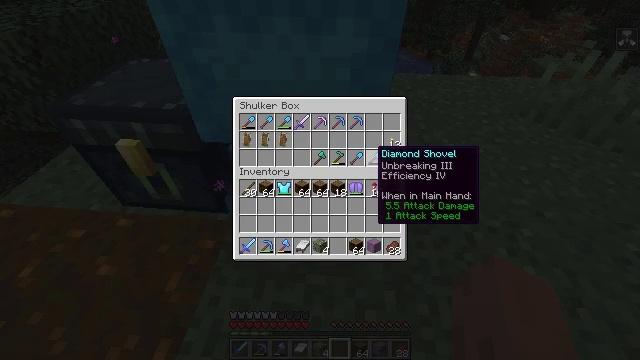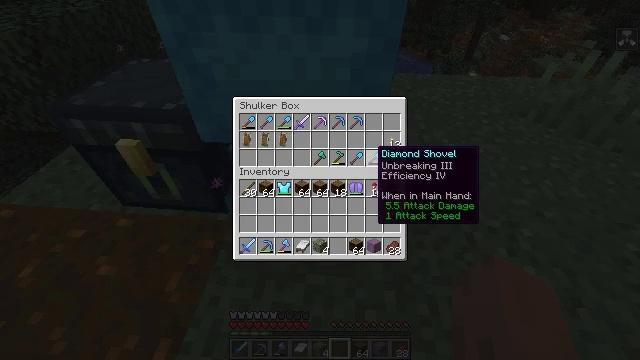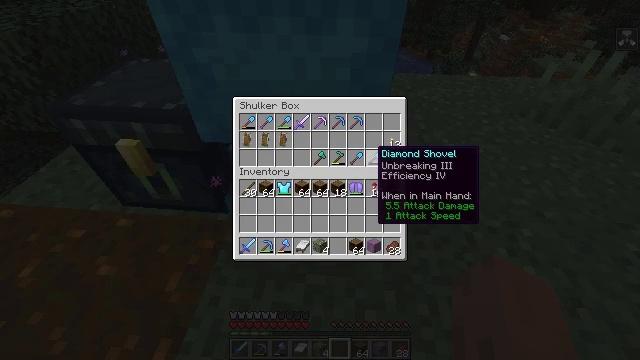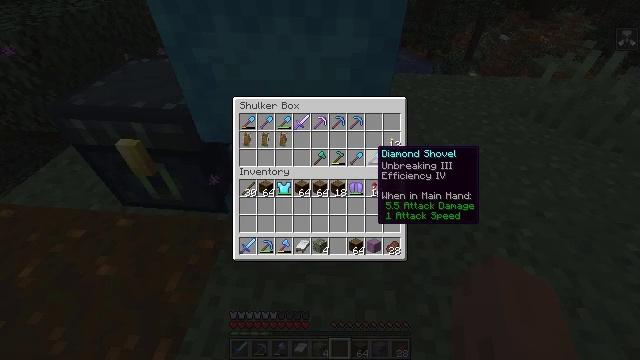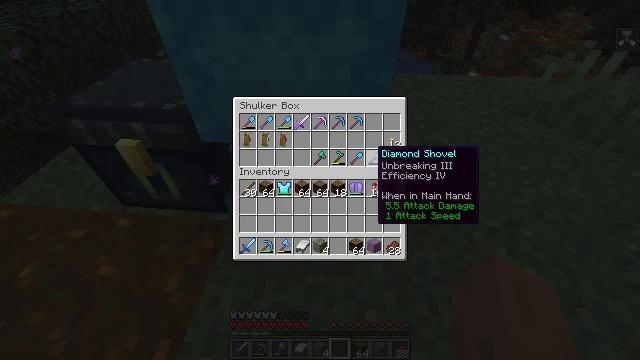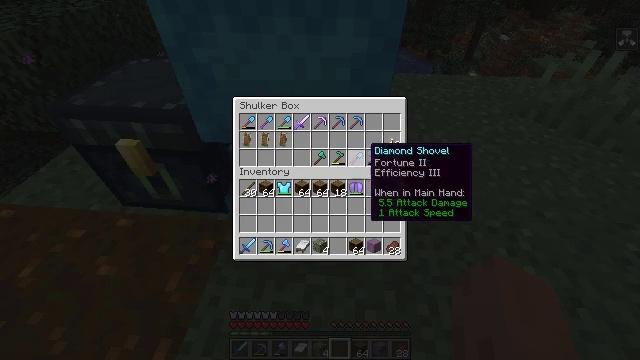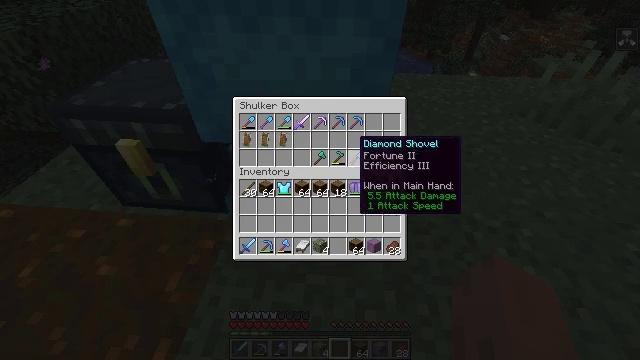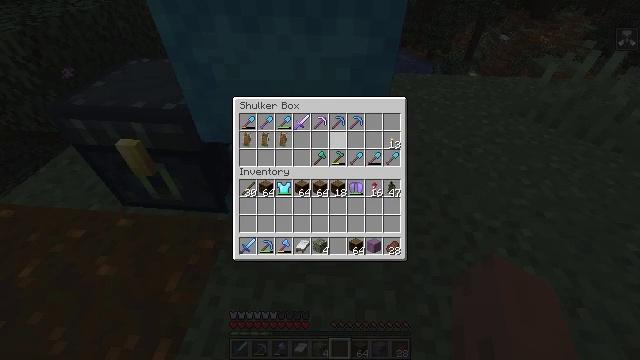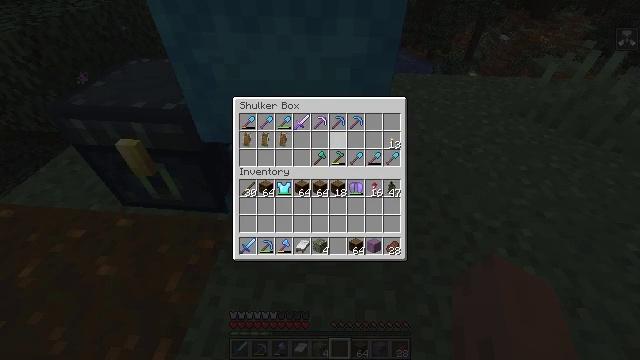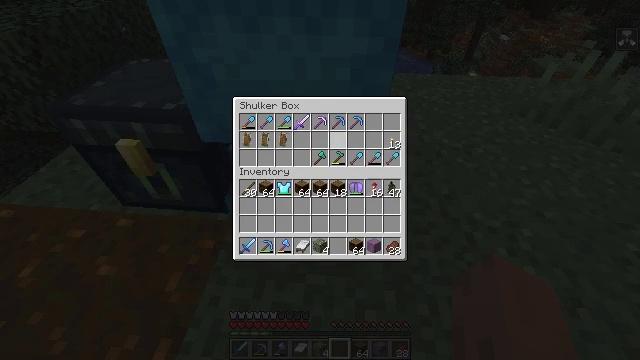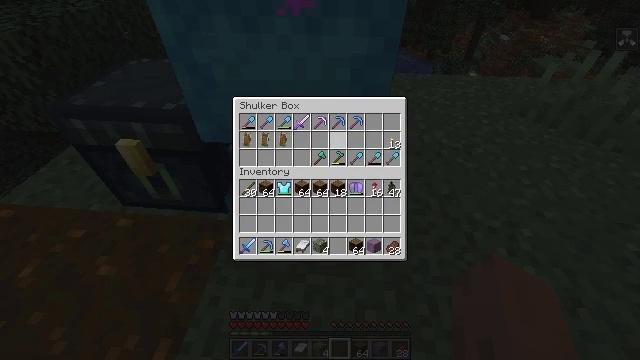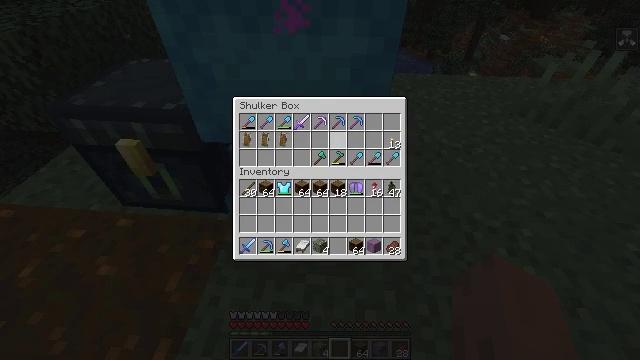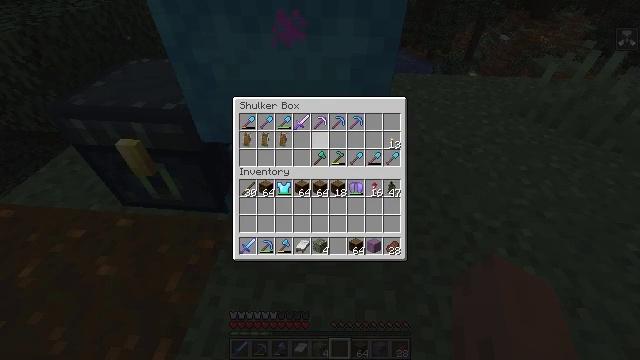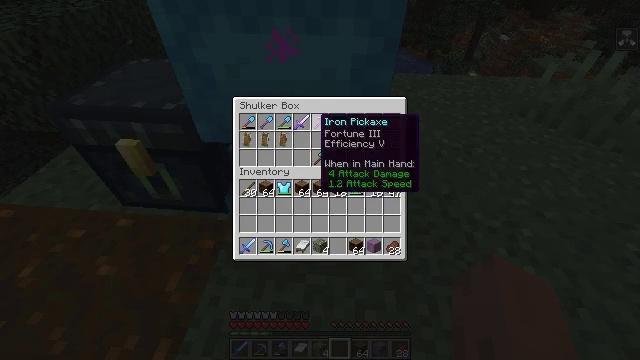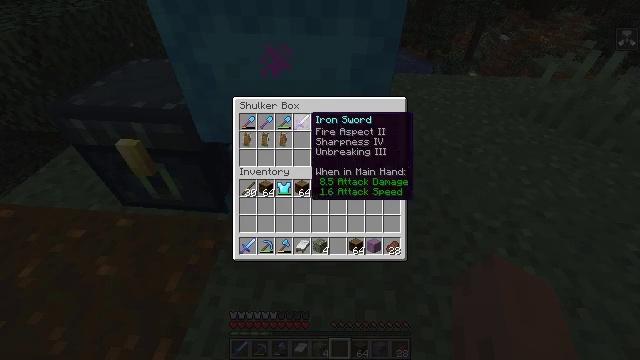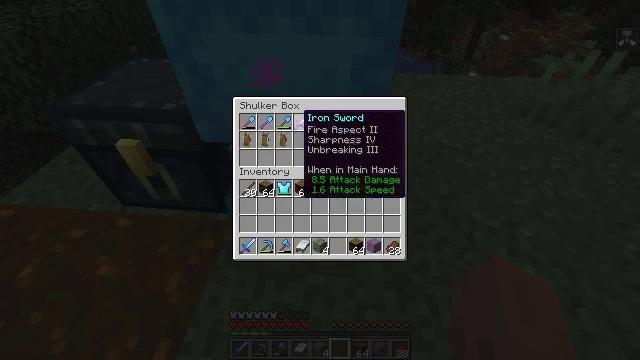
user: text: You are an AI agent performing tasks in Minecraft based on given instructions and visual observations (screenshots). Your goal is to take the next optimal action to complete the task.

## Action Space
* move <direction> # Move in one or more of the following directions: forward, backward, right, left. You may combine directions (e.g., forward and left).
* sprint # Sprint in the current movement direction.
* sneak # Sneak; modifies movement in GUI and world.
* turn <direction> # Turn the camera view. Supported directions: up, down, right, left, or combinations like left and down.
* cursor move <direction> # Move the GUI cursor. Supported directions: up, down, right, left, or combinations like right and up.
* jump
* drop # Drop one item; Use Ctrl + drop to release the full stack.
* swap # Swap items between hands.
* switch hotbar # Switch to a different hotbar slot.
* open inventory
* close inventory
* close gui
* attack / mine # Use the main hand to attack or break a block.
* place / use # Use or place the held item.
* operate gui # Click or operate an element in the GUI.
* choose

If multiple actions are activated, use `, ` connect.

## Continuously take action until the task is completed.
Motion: motion action
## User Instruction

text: Collect the light blue shulker box into your inventory.
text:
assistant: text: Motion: no_op
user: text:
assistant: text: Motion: no_op
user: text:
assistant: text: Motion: no_op
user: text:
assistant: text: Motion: no_op
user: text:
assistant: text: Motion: cursor move left
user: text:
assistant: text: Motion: cursor move left and up
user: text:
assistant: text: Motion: cursor move up
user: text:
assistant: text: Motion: no_op
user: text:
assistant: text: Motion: no_op
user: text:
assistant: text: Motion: no_op
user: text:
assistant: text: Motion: no_op
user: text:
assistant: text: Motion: cursor move left
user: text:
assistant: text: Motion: cursor move left
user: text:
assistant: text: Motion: cursor move left
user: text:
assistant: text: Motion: cursor move left
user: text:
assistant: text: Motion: no_op
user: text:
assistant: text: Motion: no_op
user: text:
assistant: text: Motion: no_op
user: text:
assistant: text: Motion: no_op
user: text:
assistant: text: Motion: no_op
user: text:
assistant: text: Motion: no_op
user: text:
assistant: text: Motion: no_op
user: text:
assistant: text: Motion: no_op
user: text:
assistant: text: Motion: no_op
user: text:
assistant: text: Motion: operate gui
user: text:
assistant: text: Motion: operate gui
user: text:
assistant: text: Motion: no_op
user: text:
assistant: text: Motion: cursor move down
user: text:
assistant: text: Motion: cursor move left and down
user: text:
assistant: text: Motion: cursor move down